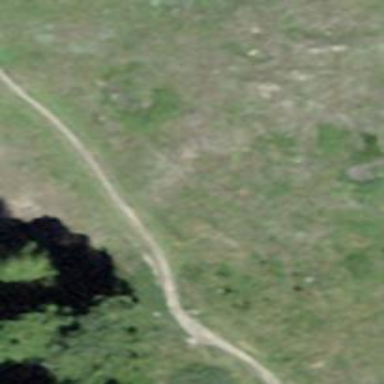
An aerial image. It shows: Path.